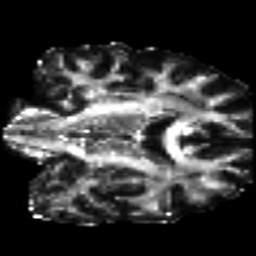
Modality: FA
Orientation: coronal
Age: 49
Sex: male
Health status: ill
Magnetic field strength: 3 T
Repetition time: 8.4 s
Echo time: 0.0926 s